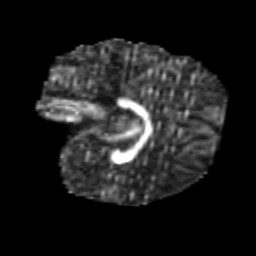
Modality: FA
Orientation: sagittal
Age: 7
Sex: male
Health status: healthy